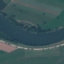
Land use / land cover: River